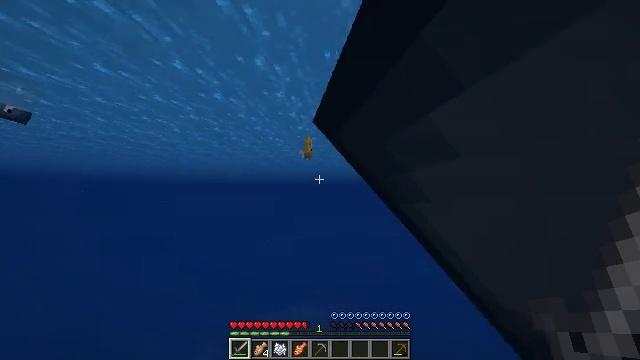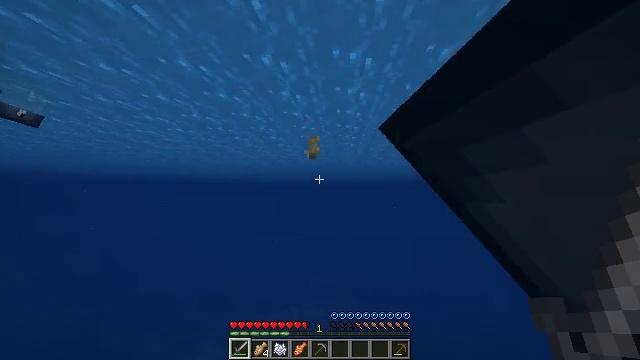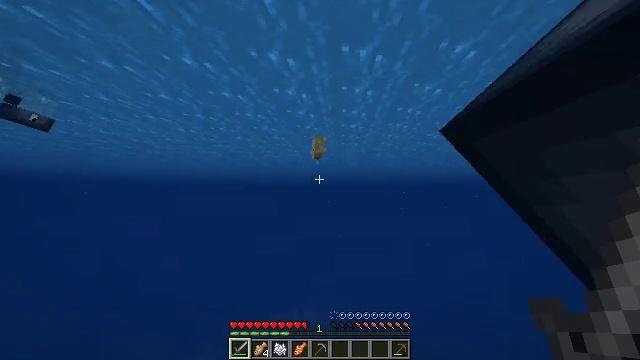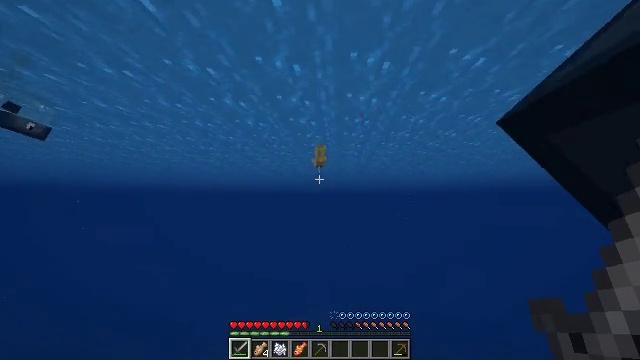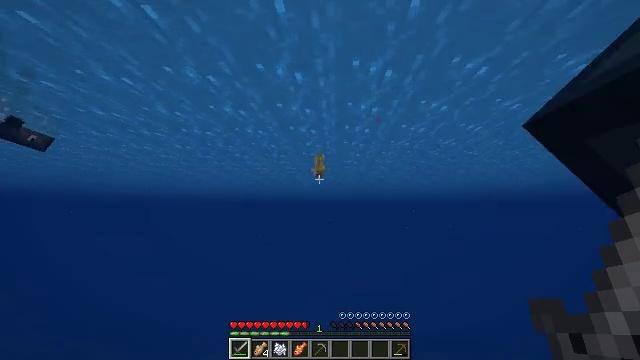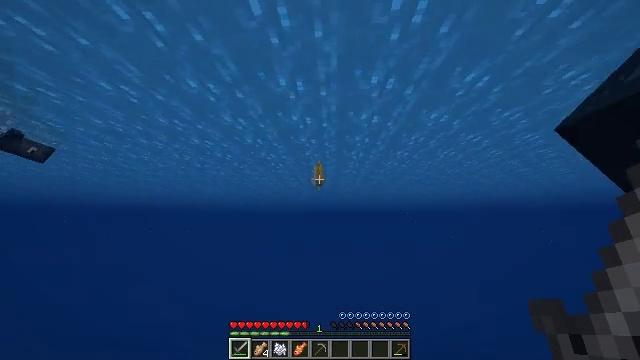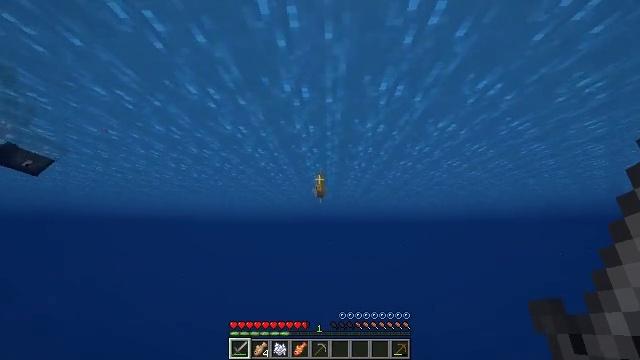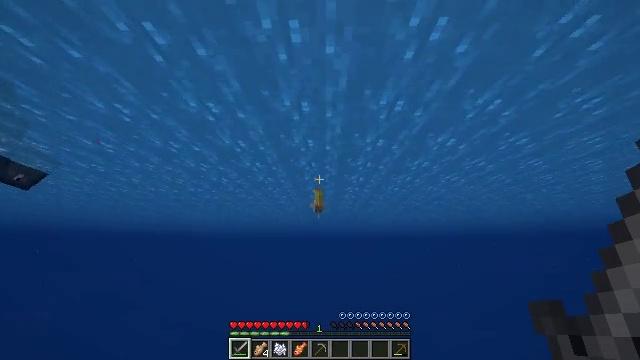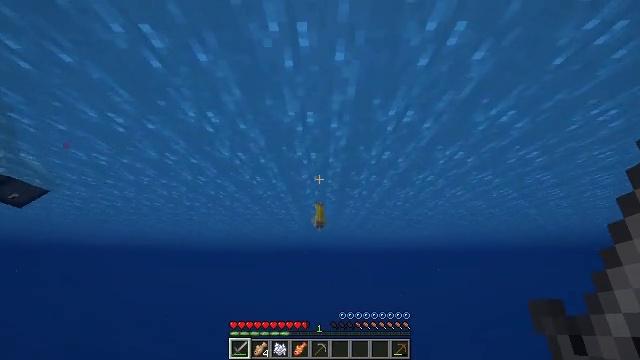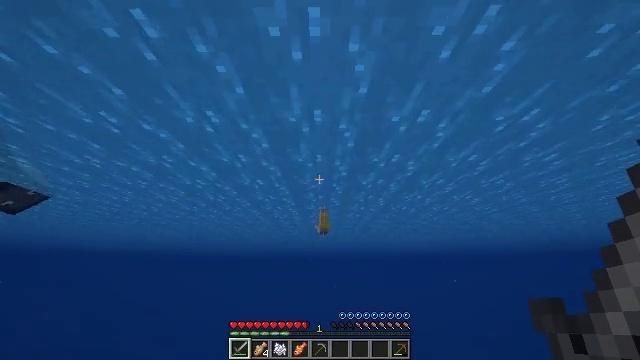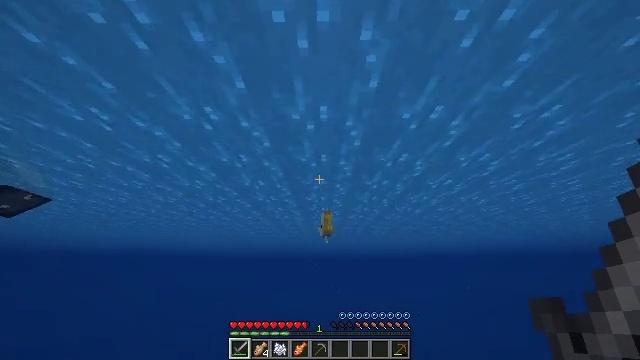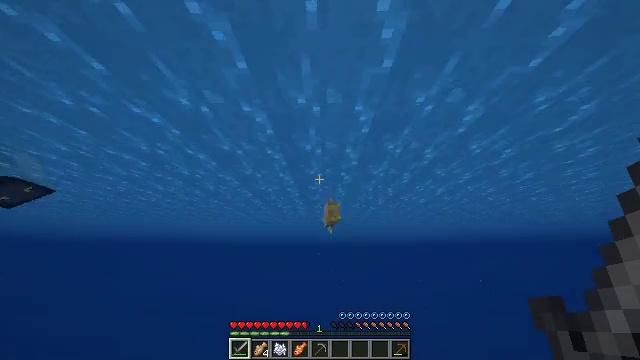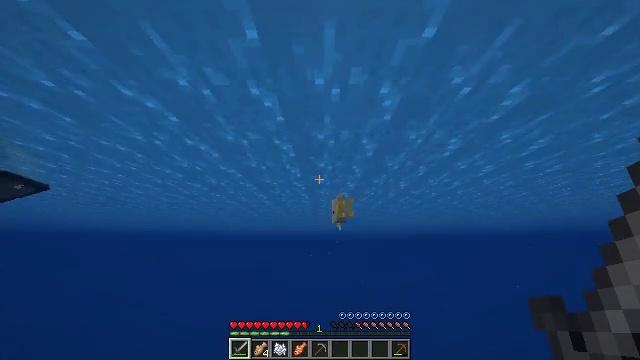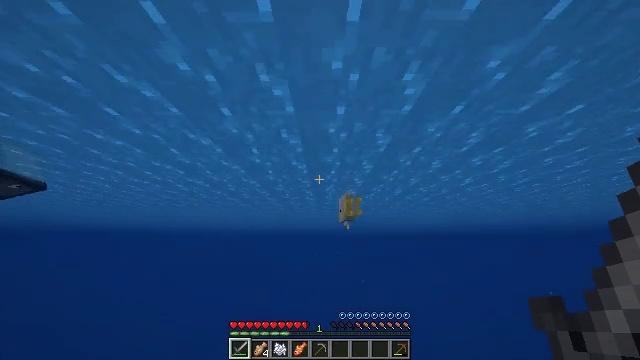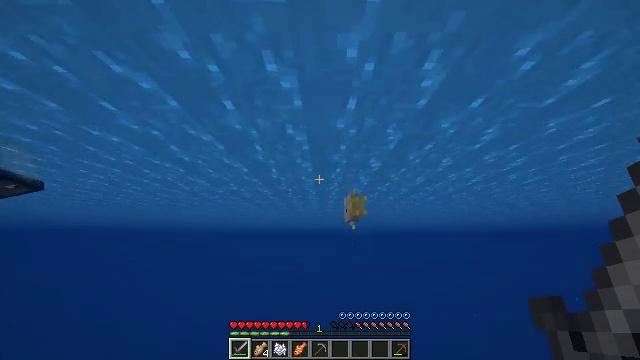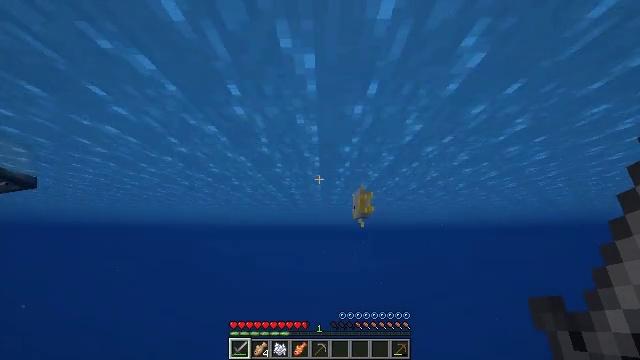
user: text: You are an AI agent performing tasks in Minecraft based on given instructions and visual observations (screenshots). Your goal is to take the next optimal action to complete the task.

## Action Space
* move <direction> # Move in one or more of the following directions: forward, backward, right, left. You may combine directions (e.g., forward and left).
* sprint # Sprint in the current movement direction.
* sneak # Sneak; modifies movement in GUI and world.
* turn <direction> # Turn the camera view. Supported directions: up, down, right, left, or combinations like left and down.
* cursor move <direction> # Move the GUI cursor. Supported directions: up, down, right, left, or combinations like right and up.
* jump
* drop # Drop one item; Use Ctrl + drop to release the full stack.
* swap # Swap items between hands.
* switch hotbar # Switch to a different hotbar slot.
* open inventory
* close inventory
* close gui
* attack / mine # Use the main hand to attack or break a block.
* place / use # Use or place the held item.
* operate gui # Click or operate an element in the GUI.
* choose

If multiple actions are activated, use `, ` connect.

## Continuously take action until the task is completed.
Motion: motion action
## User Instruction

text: Kill the tropical fish.
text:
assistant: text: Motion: move forward
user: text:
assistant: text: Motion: move forward
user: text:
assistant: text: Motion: move forward, turn up
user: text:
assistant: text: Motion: move forward, turn up
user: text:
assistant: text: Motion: move forward, turn up
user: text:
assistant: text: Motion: move forward, turn up
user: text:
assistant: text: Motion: move forward, turn up
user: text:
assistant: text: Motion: move forward, turn up
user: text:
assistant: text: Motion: move forward
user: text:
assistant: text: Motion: move forward
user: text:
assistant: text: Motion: move forward, turn down
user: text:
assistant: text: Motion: move forward, turn down
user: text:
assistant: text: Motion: move forward
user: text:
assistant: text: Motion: move forward
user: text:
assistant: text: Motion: move forward, turn down
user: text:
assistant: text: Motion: move forward, turn right and down
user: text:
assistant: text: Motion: move forward, turn right and down
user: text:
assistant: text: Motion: move forward, turn right and down
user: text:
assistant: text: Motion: move forward, turn right and down
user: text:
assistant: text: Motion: move forward, turn right
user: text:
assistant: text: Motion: move forward, turn right
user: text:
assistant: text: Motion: move forward, turn right
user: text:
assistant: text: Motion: move forward, turn right
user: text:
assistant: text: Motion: move forward, attack / mine
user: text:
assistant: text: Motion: move forward, attack / mine
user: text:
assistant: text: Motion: move forward, attack / mine
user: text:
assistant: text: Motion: move forward
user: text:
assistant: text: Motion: move forward
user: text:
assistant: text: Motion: no_op